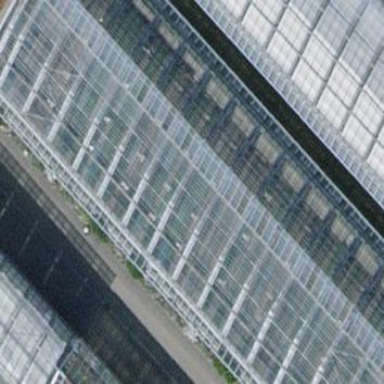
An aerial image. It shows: Greenhouse.